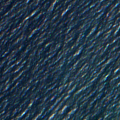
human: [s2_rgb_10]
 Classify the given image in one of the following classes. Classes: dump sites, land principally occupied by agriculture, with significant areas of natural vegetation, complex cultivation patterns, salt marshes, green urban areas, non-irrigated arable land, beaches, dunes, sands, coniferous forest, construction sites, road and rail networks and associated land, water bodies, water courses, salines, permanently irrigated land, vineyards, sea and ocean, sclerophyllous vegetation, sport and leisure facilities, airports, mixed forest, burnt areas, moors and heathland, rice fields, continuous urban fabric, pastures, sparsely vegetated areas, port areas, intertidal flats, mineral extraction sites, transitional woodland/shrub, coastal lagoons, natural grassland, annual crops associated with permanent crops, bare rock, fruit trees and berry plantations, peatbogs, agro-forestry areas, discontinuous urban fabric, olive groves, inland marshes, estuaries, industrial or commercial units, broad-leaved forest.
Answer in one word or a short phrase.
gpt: sea and ocean